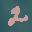
Label: 2